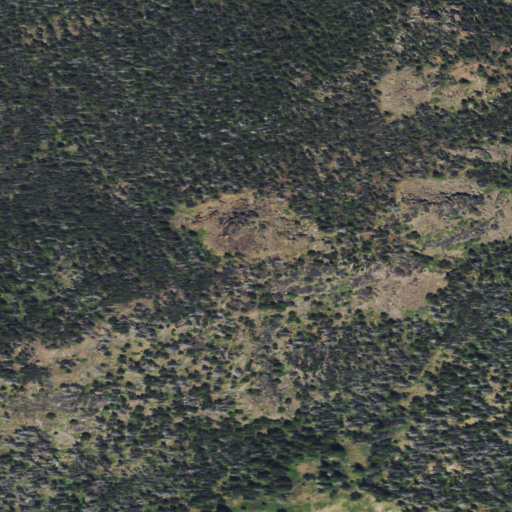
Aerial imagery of mountain in Montana named Sugarloaf Mountain containing only evergreen forest